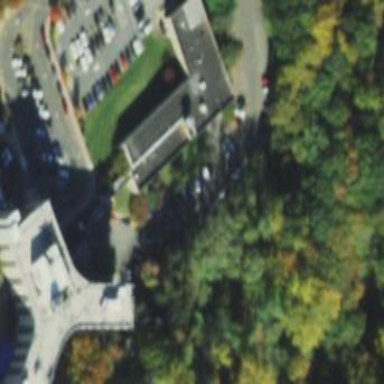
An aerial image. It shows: Nursing home building.